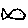
Label: fish